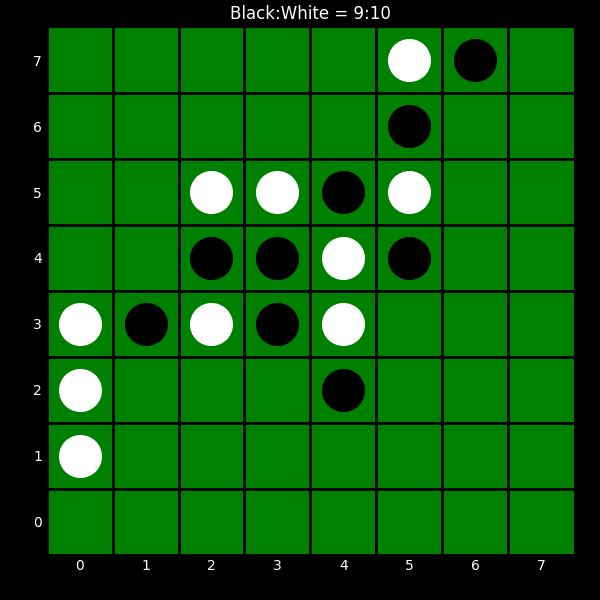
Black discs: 9
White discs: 10